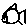
Label: fish